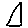
Label: triangle